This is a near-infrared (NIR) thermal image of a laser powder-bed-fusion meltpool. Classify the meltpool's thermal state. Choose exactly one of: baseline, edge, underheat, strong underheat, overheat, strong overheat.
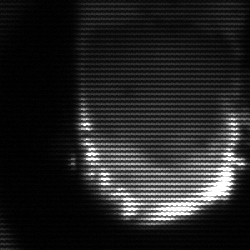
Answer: baseline